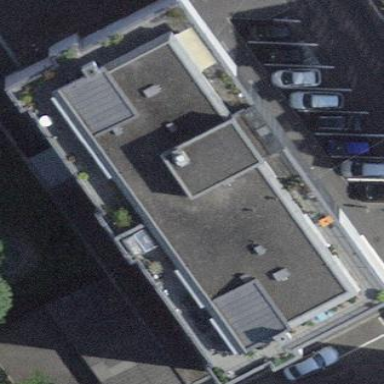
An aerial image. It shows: Apartment building with flat gray roof. The building itself has light steel blue color.